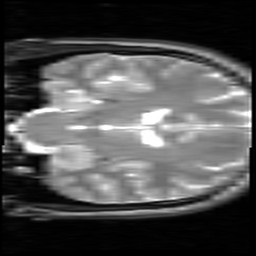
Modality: inplaneT2
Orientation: coronal
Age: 22
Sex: male